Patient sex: M
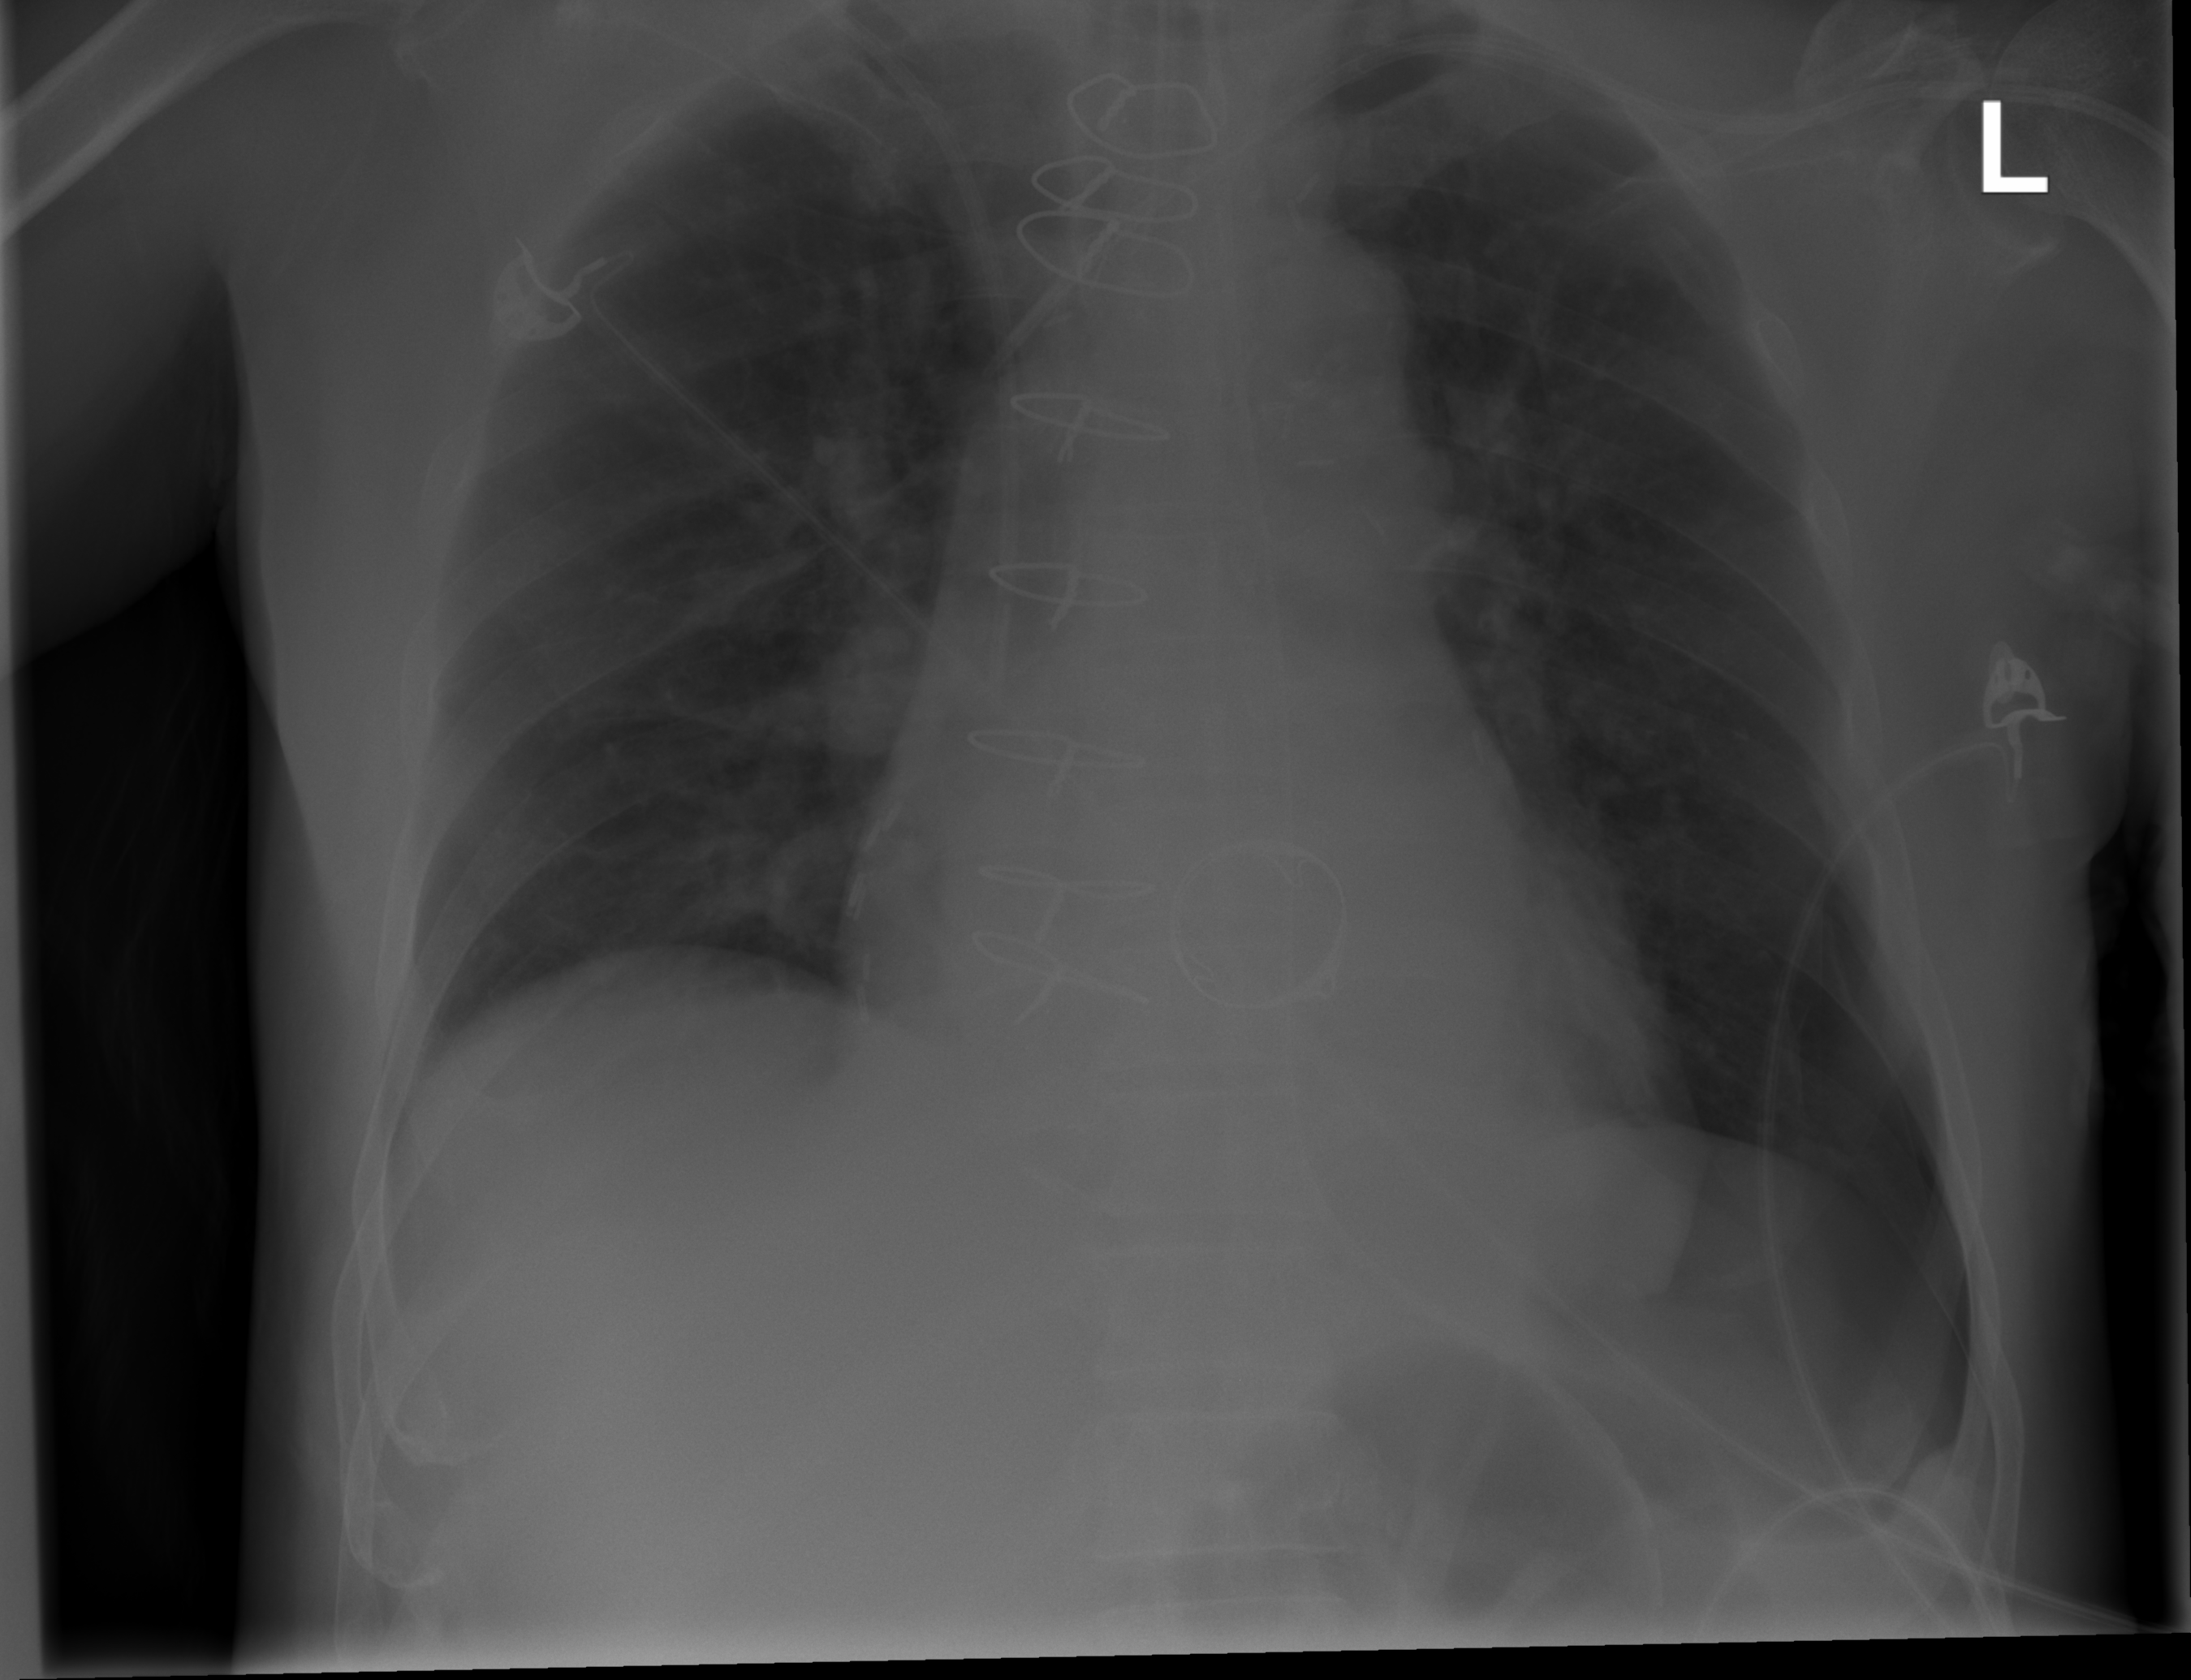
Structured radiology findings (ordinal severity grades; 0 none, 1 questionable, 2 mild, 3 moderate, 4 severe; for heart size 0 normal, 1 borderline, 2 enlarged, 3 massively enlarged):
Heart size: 0
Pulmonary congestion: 0
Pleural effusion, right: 0
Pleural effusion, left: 2
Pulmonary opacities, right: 2
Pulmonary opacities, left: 0
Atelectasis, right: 2
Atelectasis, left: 2